Interaction volume radius: 5 \u00c5
Interaction volume height: 20 \u00c5
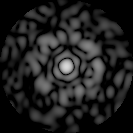
Disorder parameter: 0.8112